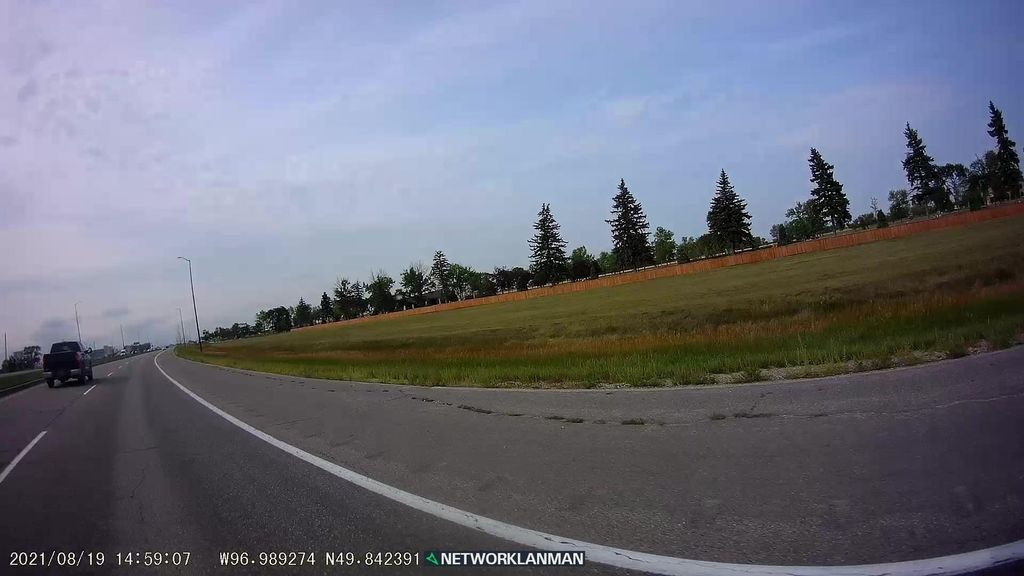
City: winnipeg